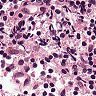
Metastatic tissue present: no